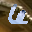
Label: 6